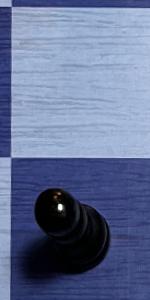
Label: Pawn_Black